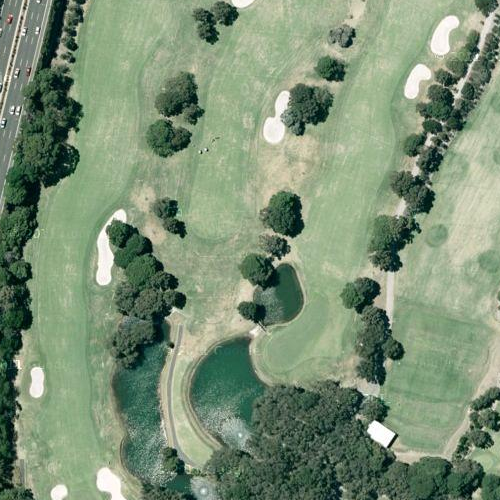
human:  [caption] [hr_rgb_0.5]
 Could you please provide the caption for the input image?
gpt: Some curved paths and green bushes are on the meadow .

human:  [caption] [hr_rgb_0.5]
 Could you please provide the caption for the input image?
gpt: A big meadow with some green bushes and white bunkers on it .

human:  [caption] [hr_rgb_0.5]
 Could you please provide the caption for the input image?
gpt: There are some white bunkers and green bushes on the meadow .

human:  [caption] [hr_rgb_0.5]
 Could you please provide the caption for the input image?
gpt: Some green bushes and white bunkers on the meadow .

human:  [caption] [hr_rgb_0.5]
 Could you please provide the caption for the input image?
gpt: A big meadow with some green bushes and white bunkers on it .